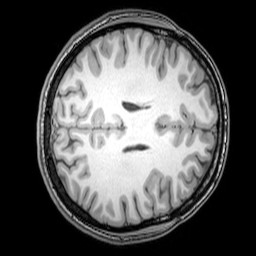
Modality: T1w
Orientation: axial
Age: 24
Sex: female
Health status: healthy
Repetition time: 0.081 s
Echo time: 0.037 s